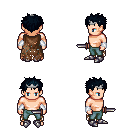
a pixel art fantasy rpg character, male body template, human, light skin, brown tattered cape, teal pants, raven bedhead hairstyle, silver tiara, white cloth bracers, metal boots, dagger, four views (front, back, left, right), 2x2 character sprite sheet, small pixel art, hard edges, no anti-aliasing